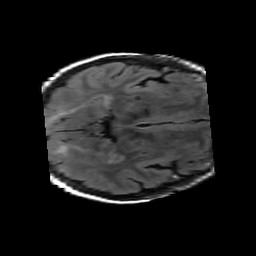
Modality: FLAIR
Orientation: axial
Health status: ill
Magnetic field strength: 3 T